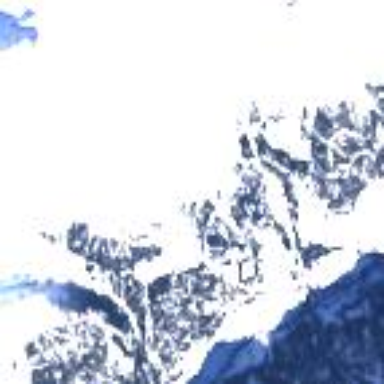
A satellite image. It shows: Area designated for winter sports.